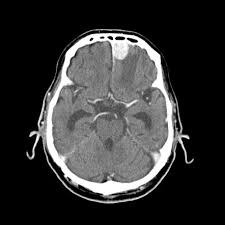
Label: meningioma